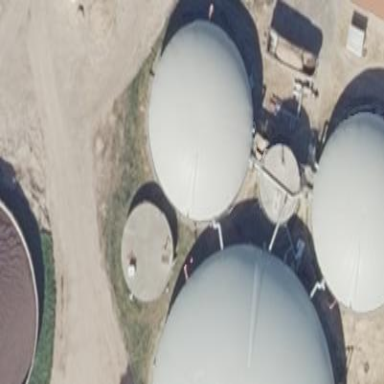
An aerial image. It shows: Storage tank building.